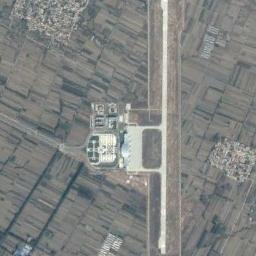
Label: airport